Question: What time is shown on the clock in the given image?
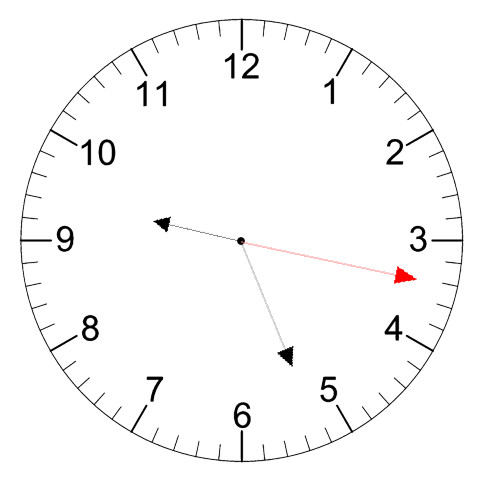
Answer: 09:26:17